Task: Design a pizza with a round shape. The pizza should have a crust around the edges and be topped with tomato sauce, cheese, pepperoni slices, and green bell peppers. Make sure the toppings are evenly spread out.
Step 178:
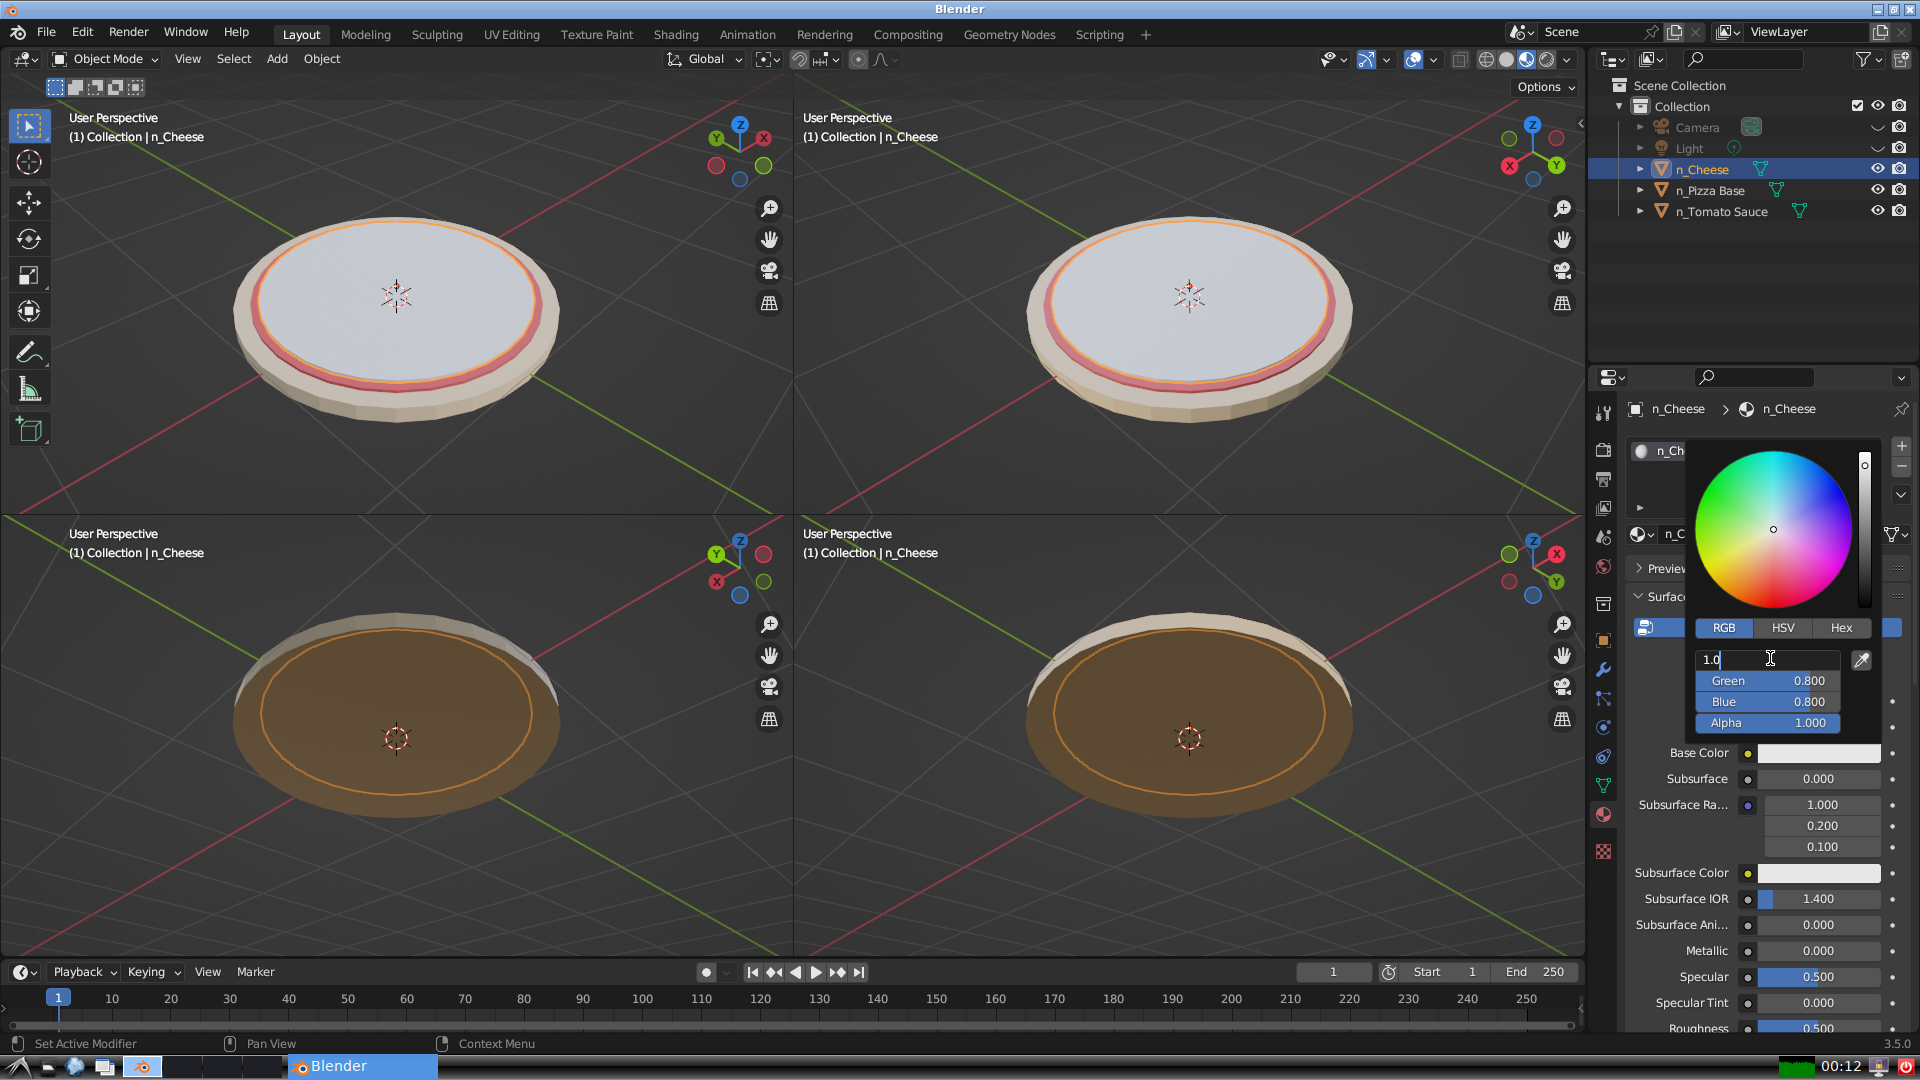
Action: {"key_press": ['Return']}